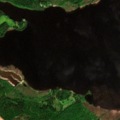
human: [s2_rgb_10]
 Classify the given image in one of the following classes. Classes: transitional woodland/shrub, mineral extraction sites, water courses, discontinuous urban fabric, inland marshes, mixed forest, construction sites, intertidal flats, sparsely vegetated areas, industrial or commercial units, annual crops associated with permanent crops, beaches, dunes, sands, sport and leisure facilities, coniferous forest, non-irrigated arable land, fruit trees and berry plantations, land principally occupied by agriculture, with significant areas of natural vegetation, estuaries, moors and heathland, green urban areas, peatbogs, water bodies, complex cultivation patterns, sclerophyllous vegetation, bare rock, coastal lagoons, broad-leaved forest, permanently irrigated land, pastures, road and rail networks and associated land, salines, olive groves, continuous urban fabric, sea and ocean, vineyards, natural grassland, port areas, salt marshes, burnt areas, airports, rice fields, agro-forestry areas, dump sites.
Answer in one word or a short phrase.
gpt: non-irrigated arable land, mixed forest, water bodies